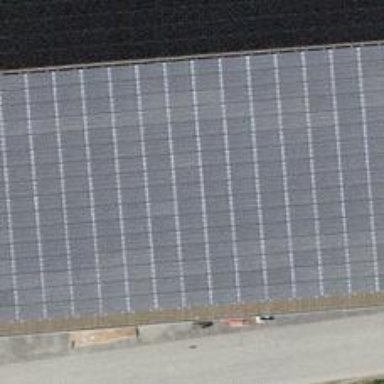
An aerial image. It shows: Solar power generator.